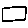
Label: square